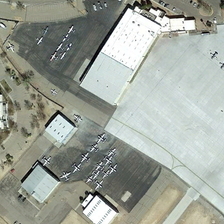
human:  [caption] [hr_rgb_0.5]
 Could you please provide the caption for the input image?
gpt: some planes are in an airport with several buildings .

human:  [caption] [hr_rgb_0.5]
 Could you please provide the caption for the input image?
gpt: a large number of cars parked near the airport plains .

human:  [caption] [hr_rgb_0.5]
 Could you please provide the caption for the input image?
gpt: some planes are in an airport with several buildings .

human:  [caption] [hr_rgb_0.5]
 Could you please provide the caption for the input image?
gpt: many of the planes were docked on the wide .

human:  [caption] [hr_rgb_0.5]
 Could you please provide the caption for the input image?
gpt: many of the planes were docked on the wide .